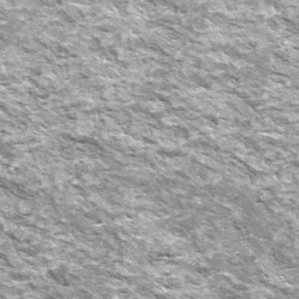
Label: frost